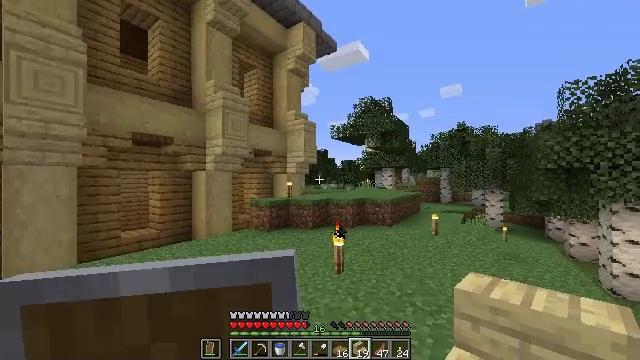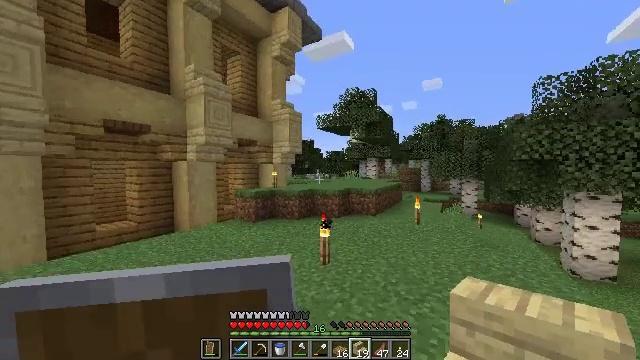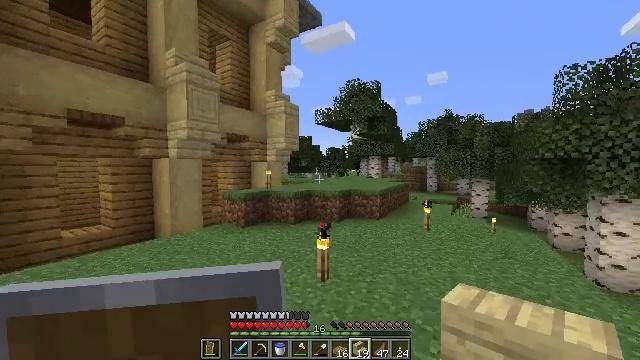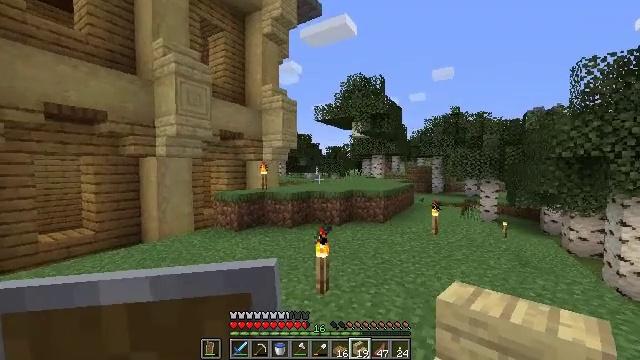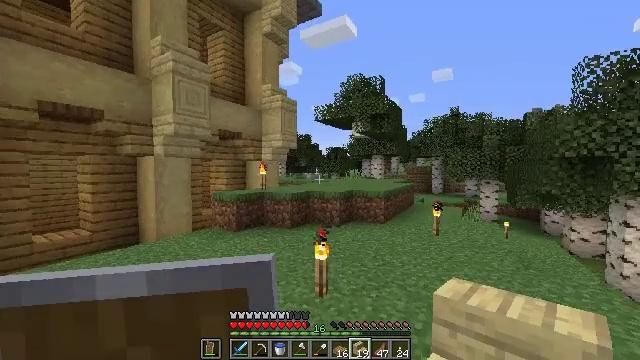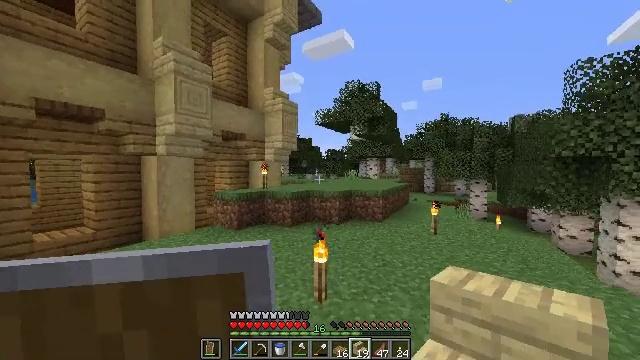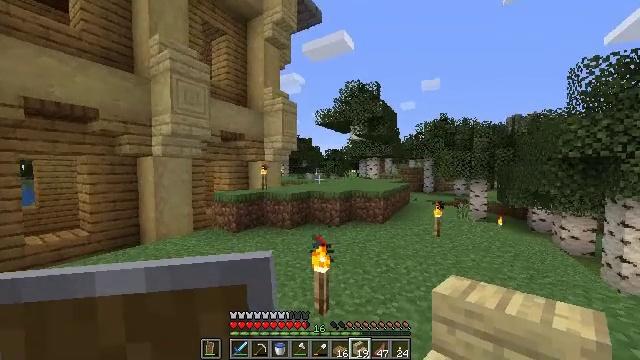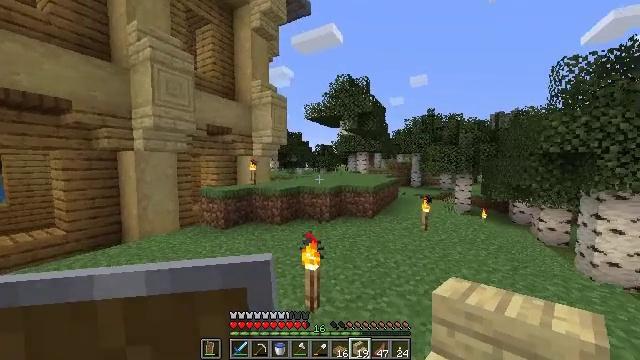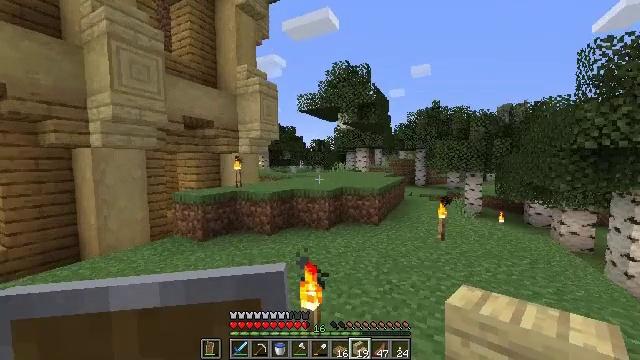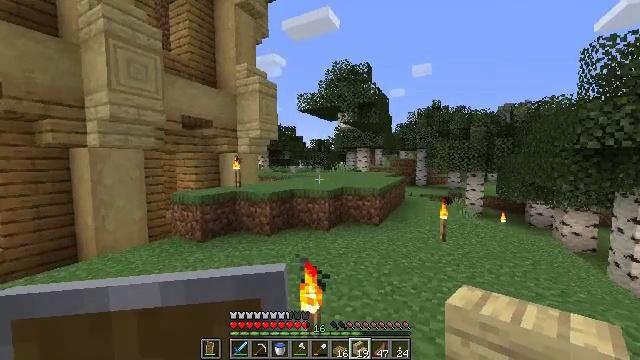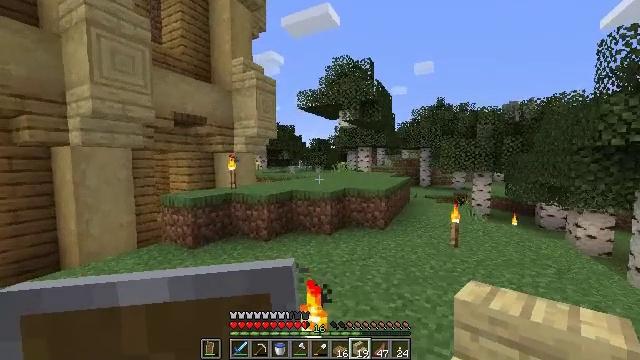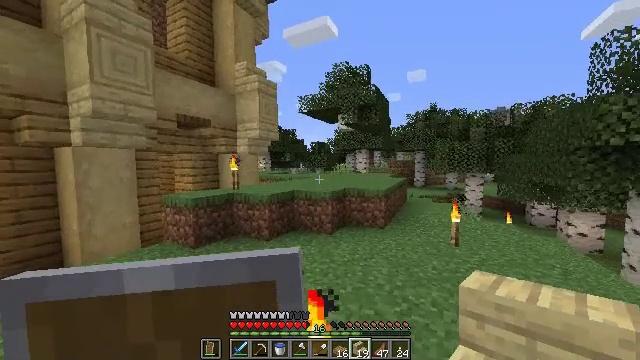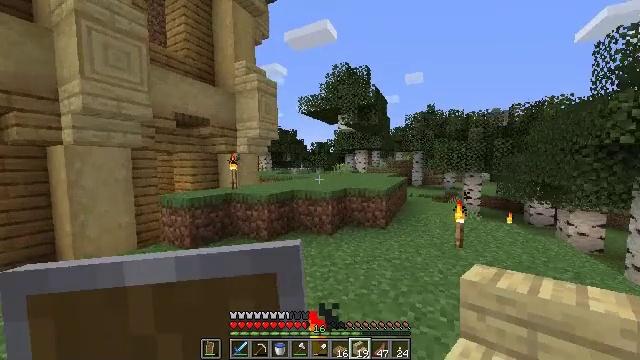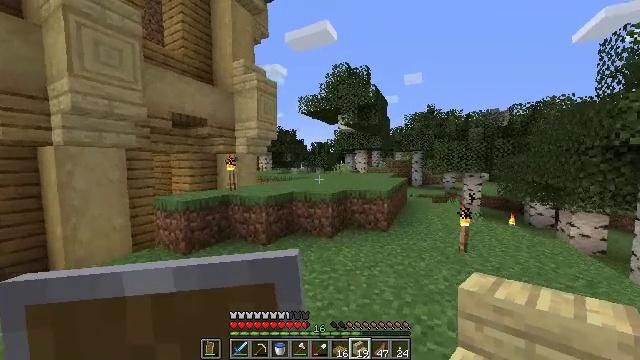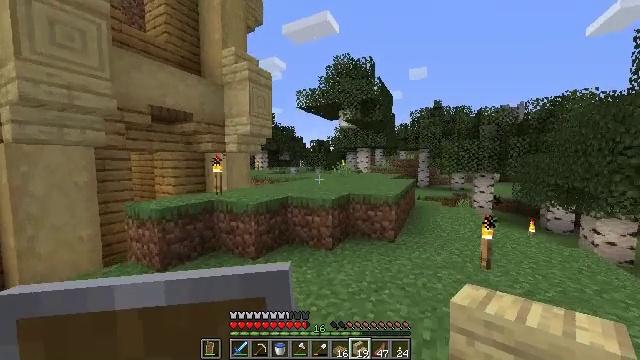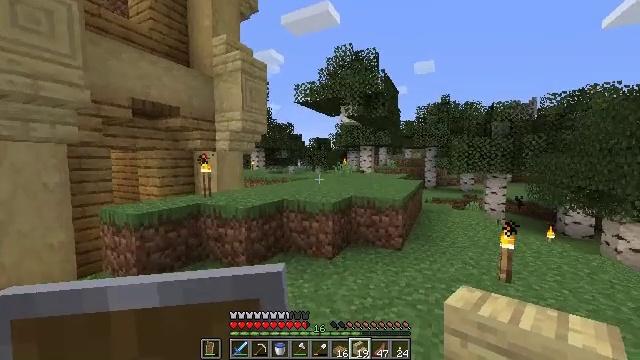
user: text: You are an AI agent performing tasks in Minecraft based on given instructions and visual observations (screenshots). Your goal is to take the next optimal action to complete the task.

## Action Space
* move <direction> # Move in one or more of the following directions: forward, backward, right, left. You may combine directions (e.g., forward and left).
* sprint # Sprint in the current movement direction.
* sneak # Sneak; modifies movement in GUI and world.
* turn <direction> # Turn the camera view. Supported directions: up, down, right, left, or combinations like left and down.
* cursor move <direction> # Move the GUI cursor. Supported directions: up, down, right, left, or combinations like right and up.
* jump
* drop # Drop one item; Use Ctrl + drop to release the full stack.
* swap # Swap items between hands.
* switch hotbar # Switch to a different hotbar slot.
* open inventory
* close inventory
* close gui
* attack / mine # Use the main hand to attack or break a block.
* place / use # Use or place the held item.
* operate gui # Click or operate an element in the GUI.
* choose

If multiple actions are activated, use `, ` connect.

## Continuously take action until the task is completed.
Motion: motion action
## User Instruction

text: Use your axe to get birch logs.
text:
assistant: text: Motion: move forward, turn right and down
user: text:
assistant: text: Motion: move forward
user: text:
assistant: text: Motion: move forward
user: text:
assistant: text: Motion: move forward
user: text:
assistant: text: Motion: move forward
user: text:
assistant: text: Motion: move forward
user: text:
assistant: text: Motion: move forward, turn right and down
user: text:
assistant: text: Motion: move forward, turn right
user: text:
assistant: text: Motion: move forward
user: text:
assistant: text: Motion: move forward
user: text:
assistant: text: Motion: move forward
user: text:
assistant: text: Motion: move forward
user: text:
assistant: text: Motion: move forward
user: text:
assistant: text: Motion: move forward
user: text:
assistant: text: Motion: move forward
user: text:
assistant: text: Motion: move forward
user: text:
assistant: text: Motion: move forward
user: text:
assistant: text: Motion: move forward
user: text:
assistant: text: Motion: move forward
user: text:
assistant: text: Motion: move forward
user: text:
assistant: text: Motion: move forward
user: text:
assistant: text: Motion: move forward
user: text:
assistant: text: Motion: move forward
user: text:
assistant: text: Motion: move forward
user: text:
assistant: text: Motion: move forward
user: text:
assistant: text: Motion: move forward, jump
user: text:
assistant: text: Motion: move forward, jump
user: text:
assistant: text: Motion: move forward, jump
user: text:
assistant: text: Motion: move forward, jump
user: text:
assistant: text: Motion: move forward and move right, turn left and up